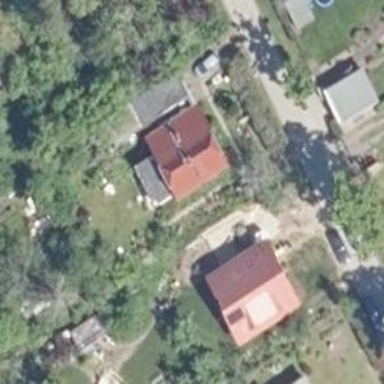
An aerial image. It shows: Simple and straightforward house.